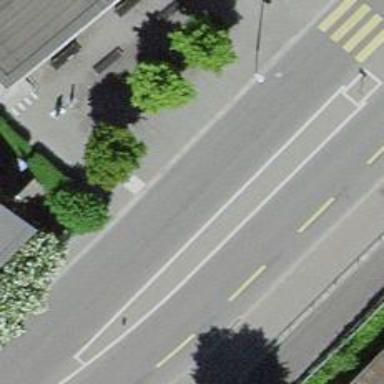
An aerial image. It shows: Bus stop equipped with public transport stop position.